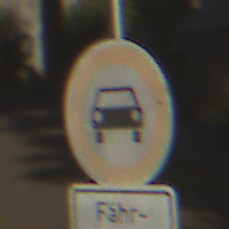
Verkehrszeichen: VerbotKraftwagen
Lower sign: SonstigeFahrzeugePersonengruppenFrei4
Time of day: MorningAfternoon
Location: Outdoor (Suburban)
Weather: Clear
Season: NotSpecified
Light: Natural